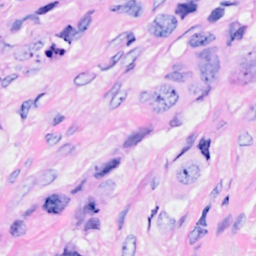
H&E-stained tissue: Breast